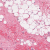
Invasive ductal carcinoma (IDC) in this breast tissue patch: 0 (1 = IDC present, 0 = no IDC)